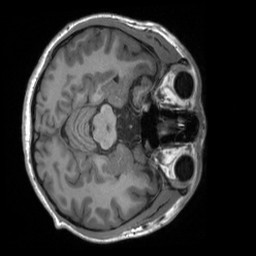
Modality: T1w
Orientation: axial
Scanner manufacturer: siemens
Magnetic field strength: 3 T
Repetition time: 2 s
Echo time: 0.0023 s